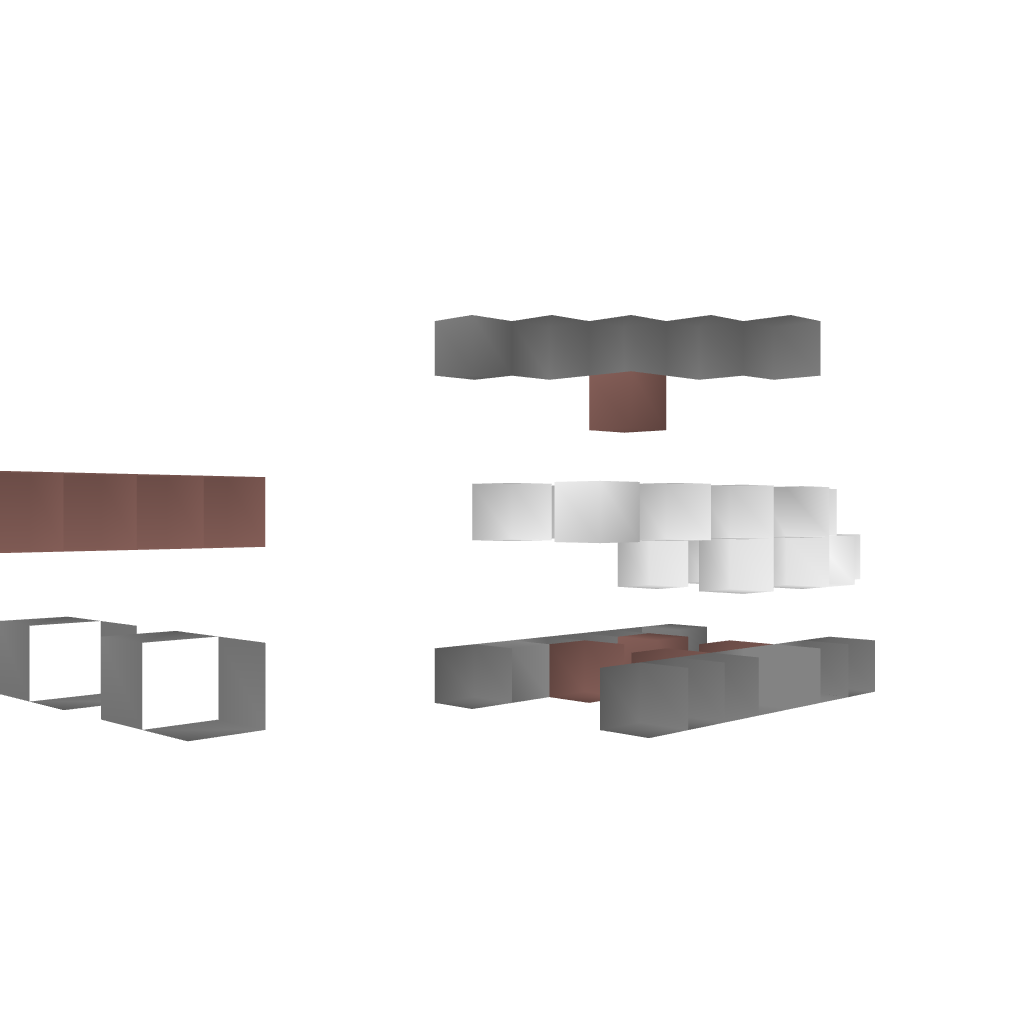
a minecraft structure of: Bell 206B Jetranger Helicopter bad low quality